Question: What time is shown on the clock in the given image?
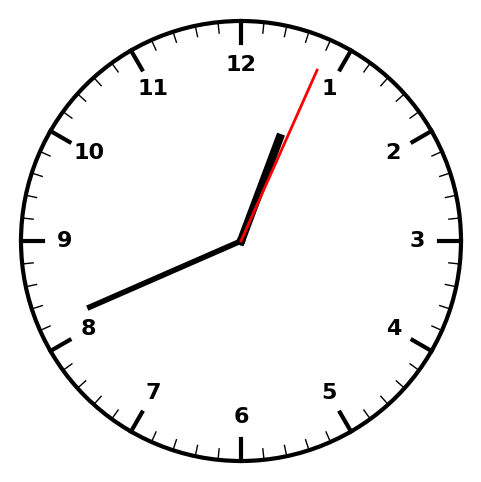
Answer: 12:41:04